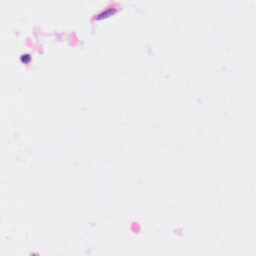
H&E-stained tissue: Kidney